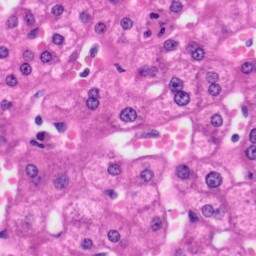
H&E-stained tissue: Liver